Question: I have an SQL-CE table called Recipe, within this table there are 4 columns ID(int), Name(nvarchar), Instructions(nvarchar) and image(binary).
This is what the UI looks like:

When you click on the 'Add New' button I want the user to input a Name, Instructions and then click the AddImage button and select an image. I then want the label containing the text 'No image in memory' to change to 'Image in memory' To signify that an image is waiting to be written to the database. Finally when the user clicks the Save icon, I want the 3 nvarchar fields to be saved, as well as the image written to the table as a binary.
Here is the code:
'''
private void button1_Click(object sender, EventArgs e)
{
int size = -1;
DialogResult result = openFileDialog1.ShowDialog(); // Show the dialog.
if (result == DialogResult.OK) // Test result.
{
string file = openFileDialog1.FileName;
try
{
string text = File.ReadAllText(file);
size = text.Length;
}
catch (IOException)
{
}
}
}
'''
'''
private void recipeBindingNavigatorSaveItem_Click(object sender, EventArgs e)
{
this.Validate();
this.recipeBindingSource.EndEdit();
this.tableAdapterManager.UpdateAll(this.recipeDataSet);
MessageBox.Show("Recipe Saved!", "Save Item");
}
'''
Finally I would like each corresponding image saved in the db to be displayed below the Add Image button in a picture box, so it will need to be converted back from binary format to display the image.
How do I change the label to display once a file has been selected by bringing up the screen. And then what code do I need to add to make the save button click event write the image to my SQL-CE db as a binary file.
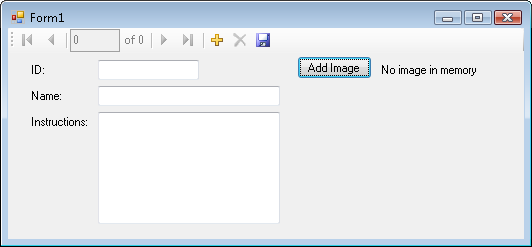
Answer: Once you have the file, you can read it into an array of bytes, then copy the array to the correct filed in the current record
Something along the lines of
OpenFileDialog openFileDialog = new OpenFileDialog();
'''
// if the user selects a file
if(openFileDialog.ShowDialog() == DialogResult.OK)
{
// now open the file ..
FileStream fs = new FileStream(openFileDialog.FileName, FileMode.Open, FileAccess.Read);
// or you may use
// FileStream fs = (FileStream)openFileDialog.OpenFile();
BinaryReader br = new BinaryReader(fs);
Byte[] buffer = br.ReadBytes((Int32)fs.Length);
br.Close();
fs.Close();
}
// now copy content of 'buffer' to the correct filed of the recordset
'''
, you should be able to check whether the above filed has a value when you navigate through your recordset by subscribing to the correct BindingSource event ( if my memory serves me right)